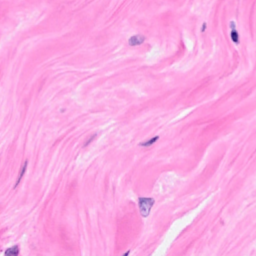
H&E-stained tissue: Breast